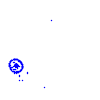
Particle: electron